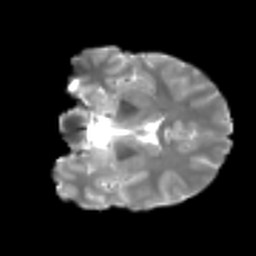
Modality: T2w
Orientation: coronal
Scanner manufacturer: siemens
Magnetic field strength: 3 T
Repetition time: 4 s
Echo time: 0.0594 s